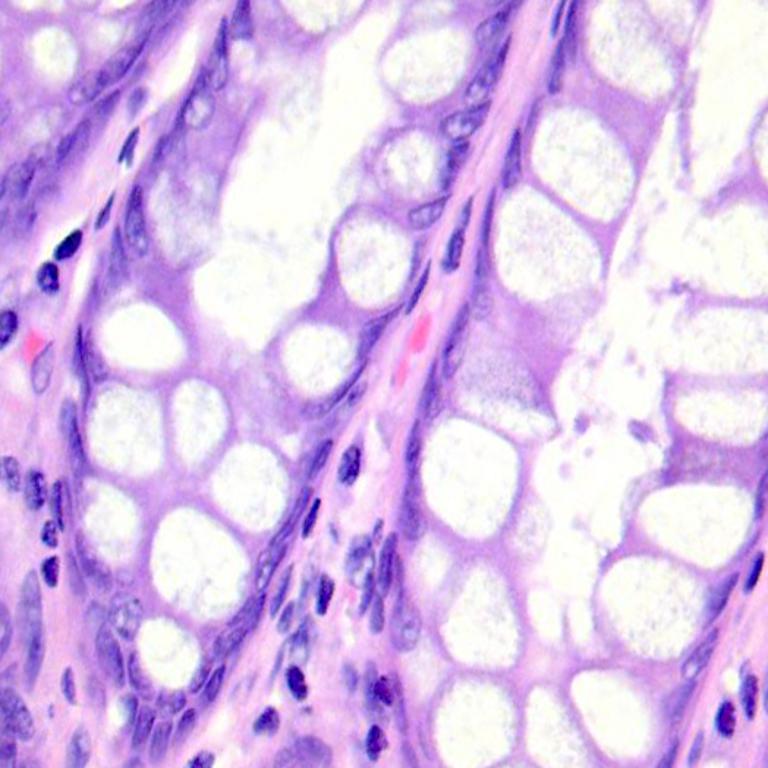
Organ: colon
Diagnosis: benign